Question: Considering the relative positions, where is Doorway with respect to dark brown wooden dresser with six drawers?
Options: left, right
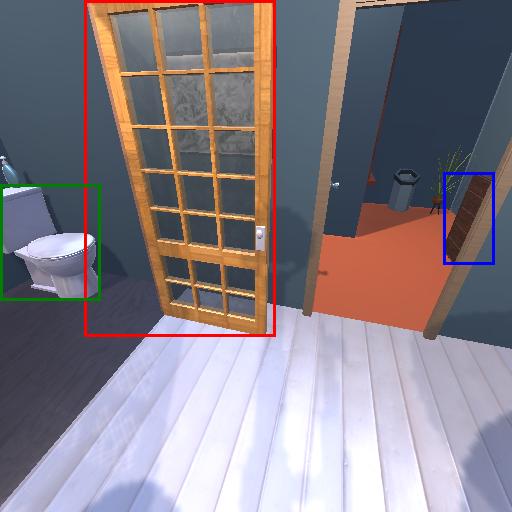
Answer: left